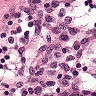
Metastatic tissue present: no